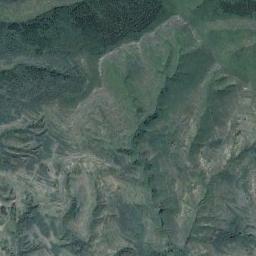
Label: mountain